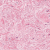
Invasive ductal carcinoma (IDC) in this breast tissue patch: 0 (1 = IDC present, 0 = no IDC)